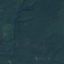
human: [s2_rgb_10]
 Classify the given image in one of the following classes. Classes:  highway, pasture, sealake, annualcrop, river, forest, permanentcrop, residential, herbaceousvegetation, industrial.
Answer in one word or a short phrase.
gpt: Forest